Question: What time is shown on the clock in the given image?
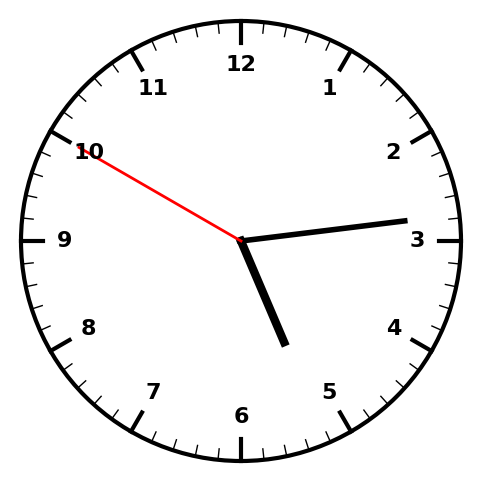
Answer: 05:13:50